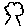
Label: tree